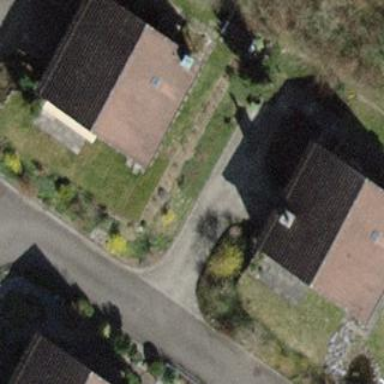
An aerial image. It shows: Building with tiled roof.